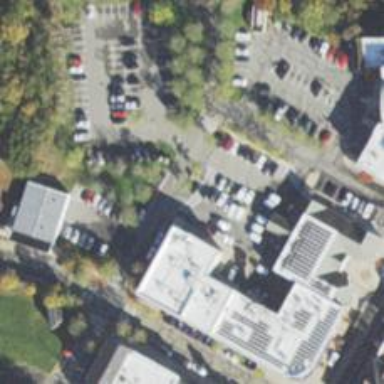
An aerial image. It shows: Parking space.